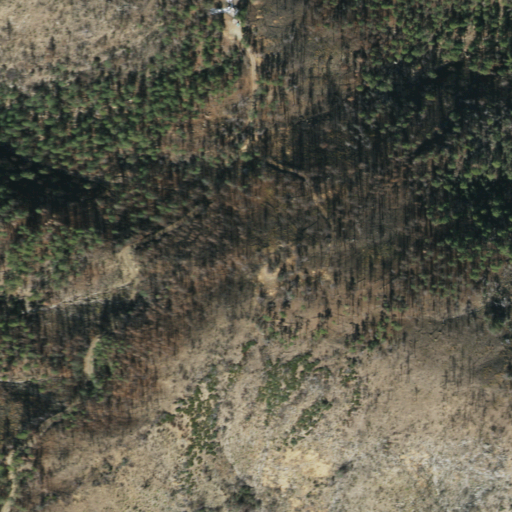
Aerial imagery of mountain in Arizona named Madera Peak containing grassland, shrub, and evergreen forest